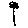
Label: flower